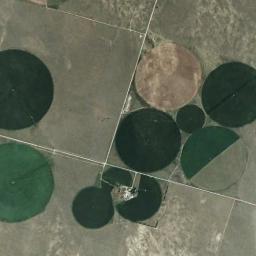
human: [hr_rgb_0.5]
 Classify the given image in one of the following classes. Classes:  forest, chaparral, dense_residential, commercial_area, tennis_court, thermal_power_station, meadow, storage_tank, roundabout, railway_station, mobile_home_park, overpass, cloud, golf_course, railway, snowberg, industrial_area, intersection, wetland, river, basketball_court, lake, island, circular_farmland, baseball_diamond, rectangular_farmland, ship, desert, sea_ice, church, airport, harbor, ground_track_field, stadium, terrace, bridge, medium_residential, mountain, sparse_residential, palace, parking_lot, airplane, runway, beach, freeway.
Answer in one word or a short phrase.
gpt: circular_farmland